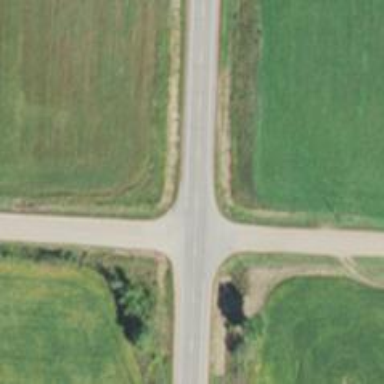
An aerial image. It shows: Secondary road.